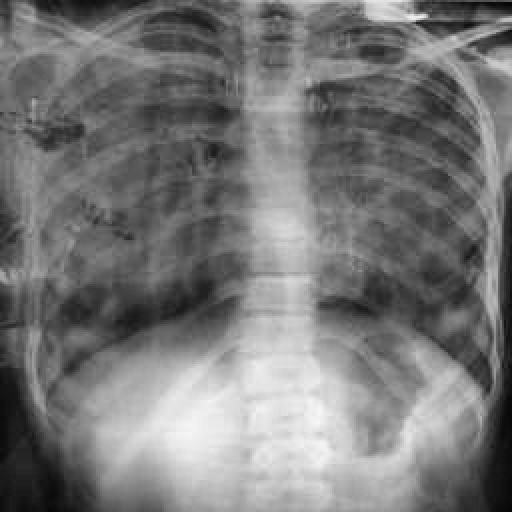
Finding: TUBERCULOSIS